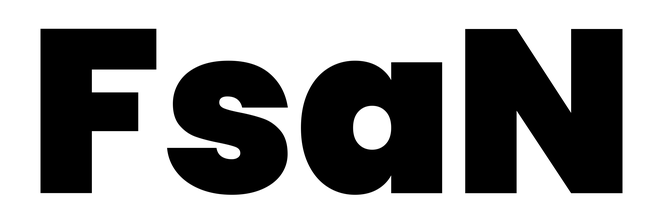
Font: Poppins-Black